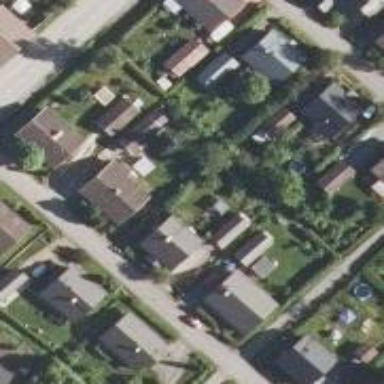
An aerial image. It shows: Residential area.